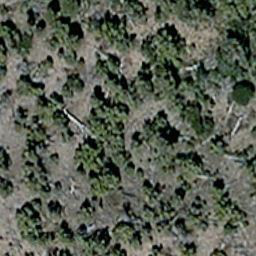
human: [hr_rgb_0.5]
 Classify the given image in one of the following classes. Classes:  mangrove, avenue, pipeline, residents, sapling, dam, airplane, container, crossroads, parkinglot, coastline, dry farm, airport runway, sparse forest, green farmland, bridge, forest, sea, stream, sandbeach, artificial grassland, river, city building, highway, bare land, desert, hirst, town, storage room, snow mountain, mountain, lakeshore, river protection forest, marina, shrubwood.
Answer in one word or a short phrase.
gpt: sparse forest